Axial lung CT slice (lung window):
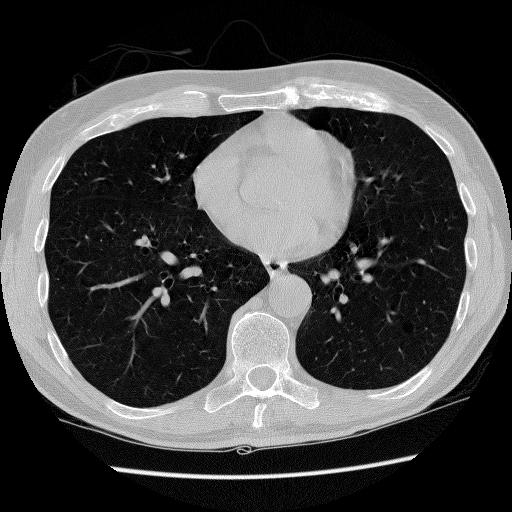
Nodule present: no